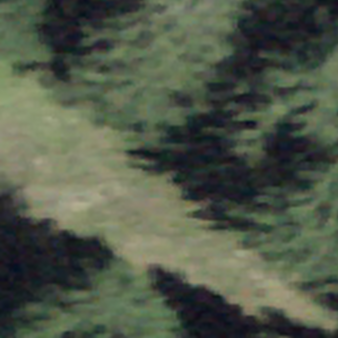
Label: other